Question: When I connect to my online ftp server (ftp.spicy-software.com) it does not work, no errors or crashes. just a blank layout. But when I connect to my LOCAL ftp server it works and the pictures will be shown. why??
I am connecting to my local ftp server (Local-IP: 192.168.99.105) that works great and the pictures will be shown in the gridview:

'''
new FtpTask().execute();
private class FtpTask extends AsyncTask<Void, Void, FTPClient> {
protected FTPClient doInBackground(Void... args) {
//connectFTP("192.168.99.105", "Username", "Password", 21);
connectFTP("ftp.spicy-software.com", "USername1", "Passweord", 21);
return null;
}
protected void onPostExecute(FTPClient result) {
Log.v("FTPTask","FTP connection complete");
}
}
'''
connectFTP() Function:
'''
public void connectFTP(String host, String username, String password, int port){
try {
FTPClient ftpClient = new FTPClient();
ftpClient.connect(host, port);
ftpClient.enterLocalPassiveMode();
ftpClient.login(username, password);
ftpClient.setFileType(FTPClient.BINARY_FILE_TYPE);
ftpClient.changeWorkingDirectory("GetThePicture/pictures/");
Log.v("FTP STATUS: ",ftpClient.getStatus());
FTPFile[] files = ftpClient.listFiles();
for (FTPFile file : files) {
Log.v("File: ", "http://spicy-software.com/GetThePicture/pictures/"+file.getName());
imageUrls.add("http://www.spicy-software.com/GetThePicture/pictures/"+file.getName());
imageNames.add(file.getName());
}
Log.v("FILE_1: ", imageUrls.get(1));
} catch (Exception e) {
Log.v("Error", ""+e);
e.printStackTrace();
}
}
'''
LogCat:
'''
05-01 15:31:50.280: D/AbsListView(2136): Get MotionRecognitionManager
05-01 15:31:50.345: D/libEGL(2136): loaded /system/lib/egl/libEGL_mali.so
05-01 15:31:50.350: D/libEGL(2136): loaded /system/lib/egl/libGLESv1_CM_mali.so
05-01 15:31:50.350: D/libEGL(2136): loaded /system/lib/egl/libGLESv2_mali.so
05-01 15:31:50.355: D/(2136): Device driver API match
05-01 15:31:50.355: D/(2136): Device driver API version: 10
05-01 15:31:50.355: D/(2136): User space API version: 10
05-01 15:31:50.355: D/(2136): mali: REVISION=Linux-r2p4-02rel0 BUILD_DATE=Tue Oct 16 15:37:13 KST 2012
05-01 15:31:50.390: D/OpenGLRenderer(2136): Enabling debug mode 0
05-01 15:31:53.605: V/FTP STATUS:(2136): 211-Status of 'ftp.easyname.eu'
05-01 15:31:53.605: V/FTP STATUS:(2136): 211-Connected from 109.164.221.167 (109.164.221.167)
05-01 15:31:53.605: V/FTP STATUS:(2136): 211-Logged in as 35221ftp1
05-01 15:31:53.605: V/FTP STATUS:(2136): 211-TYPE: BINARY, STRUcture: File, Mode: Stream
05-01 15:31:53.605: V/FTP STATUS:(2136): 211-No data connection
05-01 15:31:53.605: V/FTP STATUS:(2136): 211 End of status
05-01 15:31:53.910: W/dalvikvm(2136): dvmFindClassByName rejecting 'UNIX Type: L8'
05-01 15:31:55.285: D/dalvikvm(2136): GC_CONCURRENT freed 167K, 10% free 12399K/13703K, paused 4ms+2ms, total 24ms
05-01 15:31:55.775: V/File:(2136): http://spicy-software.com/GetThePicture/pictures/1.jpg
05-01 15:31:55.775: V/File:(2136): http://spicy-software.com/GetThePicture/pictures/2.jpg
05-01 15:31:55.775: V/File:(2136): http://spicy-software.com/GetThePicture/pictures/3.jpg
05-01 15:31:55.775: V/File:(2136): http://spicy-software.com/GetThePicture/pictures/4.jpg
05-01 15:31:55.775: V/File:(2136): http://spicy-software.com/GetThePicture/pictures/5.jpg
05-01 15:31:55.775: V/File:(2136): http://spicy-software.com/GetThePicture/pictures/6.jpg
05-01 15:31:55.775: V/File:(2136): http://spicy-software.com/GetThePicture/pictures/7.jpg
05-01 15:31:55.775: V/File:(2136): http://spicy-software.com/GetThePicture/pictures/8.jpg
05-01 15:31:55.775: V/FILE_1:(2136): http://www.spicy-software.com/GetThePicture/pictures/2.jpg
05-01 15:31:55.780: V/FTPTask(2136): FTP connection complete
'''
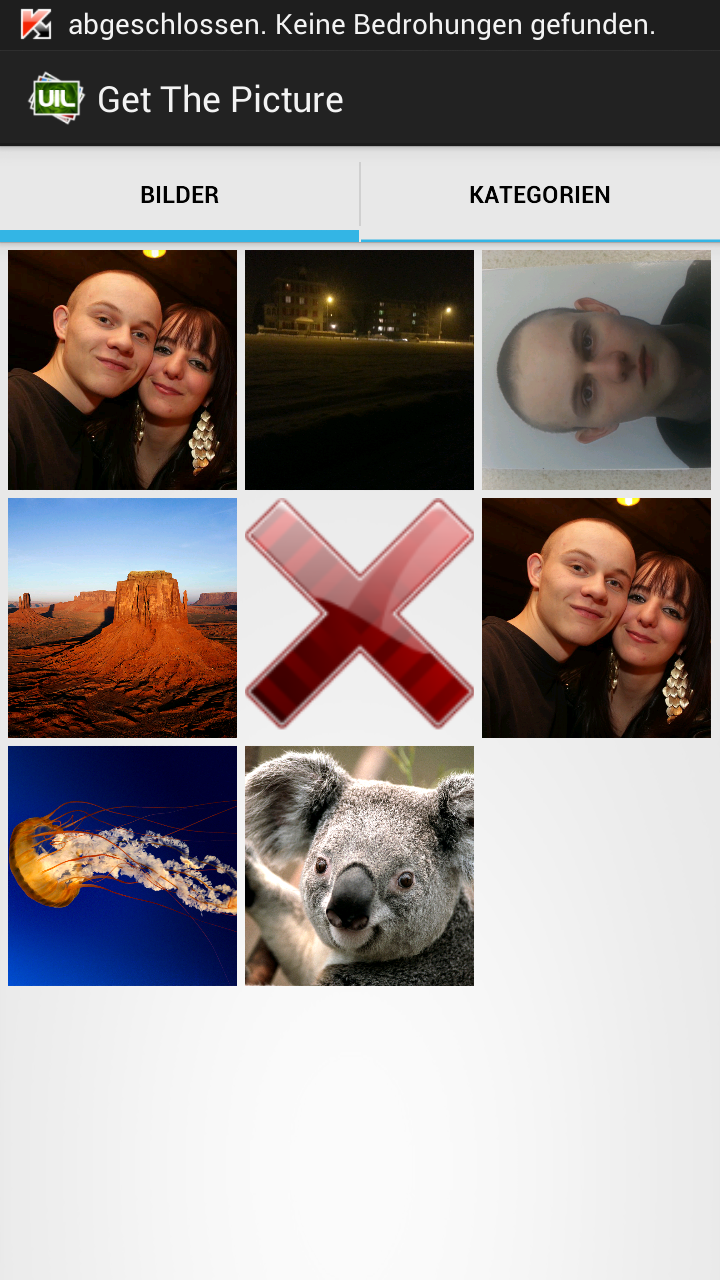
Answer: The problem was that AsyncTask do not run in main thread and the code was too fast!
So it tried to load those images with imageloader BEFORE asynctask has finished...